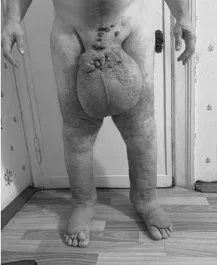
Patient's conditions before and at the time of treatments. Before 3rd course of therapy. November 2019).
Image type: radiology (x_ray)